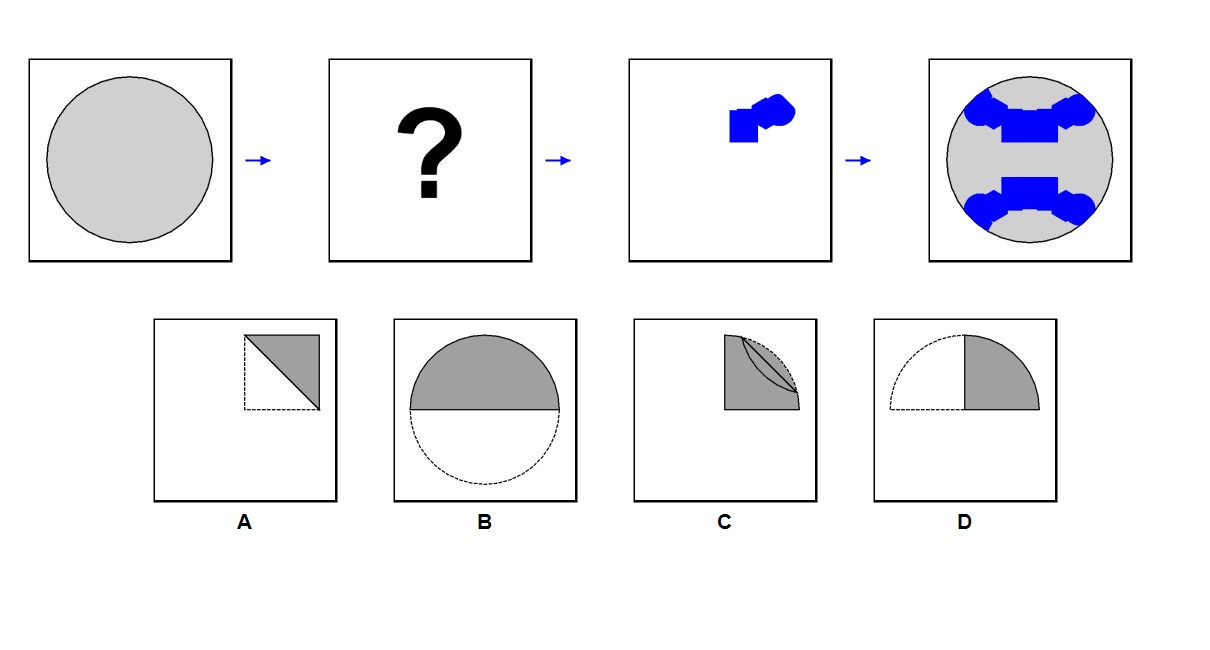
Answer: A